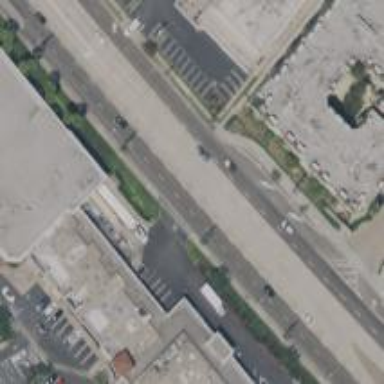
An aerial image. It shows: Primary highway with asphalt surface. It is bordered by commercial establishments.